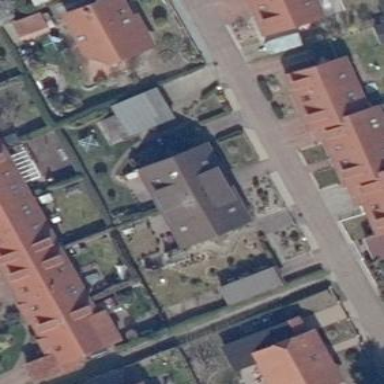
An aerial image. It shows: Semidetached house.